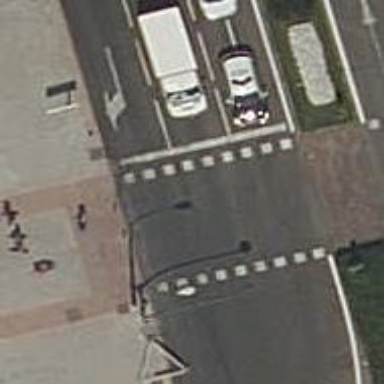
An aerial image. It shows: Zebra crossing on the road.